Question: This is my first time to develop a PyPI package and ask a question on StackOverflow...
I'm developing a package named tttk. After I uploaded v1.0.0 and tried to install it, pip told me there's an error in setup.py. Then I changed setup.py, and rebuild, upload v1.0.1. When I try to install it again, the error appears again. I read everything in cmd, then I found that pip downloaded the package of v1.0.0 after it runs the setup.py of v1.0.1.
here's the screenshot of cmd when I tried to install v1.0.1.

I'm just trying to install tttk (the package I uploaded). Why is it soooo hard!?
I retried like this:'pip install -v -v -v tttk'...
here's everything I found that might be useful:
'''
Skipping link: not a file: https://pypi.org/simple/tkinter/
Given no hashes to check 0 links for project 'tkinter': discarding no candidates
Created temporary directory: C:\Users\Len\AppData\Local\Temp\pip-unpack-sdbco3t1
Looking up "https://files.pythonhosted.org/packages/78/e2/748aaa5d447f3ff3b0e997cbafd8b0f8cead796b059b92514c83d6411f07/tttk-1.0.0.tar.gz" in the cache
Current age based on date: 4074
Ignoring unknown cache-control directive: immutable
Freshness lifetime from max-age: 365000000
The response is "fresh", returning cached response
365000000 > 4074
Using cached tttk-1.0.0.tar.gz (16 kB)
Added tttk from https://files.pythonhosted.org/packages/78/e2/748aaa5d447f3ff3b0e997cbafd8b0f8cead796b059b92514c83d6411f07/tttk-1.0.0.tar.gz to build tracker 'C:\\Users\\Len\\AppData\\Local\\Temp\\pip-build-tracker-6md7cbrk'
Running setup.py (path:C:\Users\Len\AppData\Local\Temp\pip-install-7f41cz28\tttk_c1fc2afbed064900bbc613a248233cca\setup.py) egg_info for package tttk
Created temporary directory: C:\Users\Len\AppData\Local\Temp\pip-pip-egg-info-3e78aanv
Running command python setup.py egg_info
Traceback (most recent call last):
File "<string>", line 36, in <module>
File "<pip-setuptools-caller>", line 34, in <module>
File "C:\Users\Len\AppData\Local\Temp\pip-install-7f41cz28\tttk_c1fc2afbed064900bbc613a248233cca\setup.py", line 4, in <module>
with open("./README.md", "r",encoding='utf-8') as fh:
FileNotFoundError: [Errno 2] No such file or directory: './README.md'
error: subprocess-exited-with-error
x python setup.py egg_info did not run successfully.
| exit code: 1
+-> See above for output.
note: This error originates from a subprocess, and is likely not a problem with pip.
full command: 'D:\Python37\python.exe' -c '
exec(compile('"'"''"'"''"'"'
# This is <pip-setuptools-caller> -- a caller that pip uses to run setup.py
...
'''
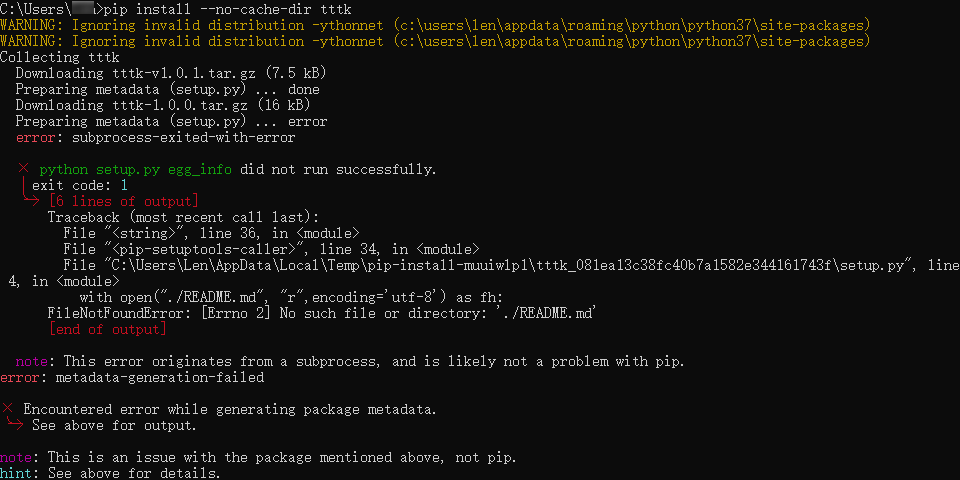
Answer: First, thanks to every reply...
I'm not an English speaker, and I wrote this without any help from translation software, so if you can't understand what I'm talking about, just read the last paragraph to find out the main reason and how did it caused the problem...
Maybe I forgot to write this in my question. In fact, I have already fixed the README.MD not found problem in v1.0.1 (and newer), but v1.0.0 still has this bug. pip downloaded both v1.0.1 and 1.0.0 so this error appears again.
The output in my question is just a part of all of them...
I went to pypi.org and yank every older versions (v1.0.0 and v0.1.0), then retried, and seems pip couldn't find 'tkinter'. And here's what I've got:
<URL>
The main reason of this problem is I wrote tkinter in 'requirements.txt' (remember this is my first time to develop a PyPI package). pip couldn't found 'tkinter' on its server ,so it tried to install the older version automatically. But the README file not found problem is still exists in the older version, so that's why it failed...